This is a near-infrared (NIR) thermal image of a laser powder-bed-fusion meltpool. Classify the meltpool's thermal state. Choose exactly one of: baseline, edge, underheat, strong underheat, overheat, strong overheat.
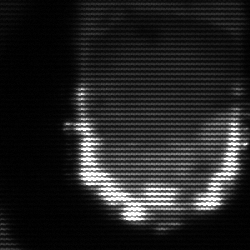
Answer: baseline